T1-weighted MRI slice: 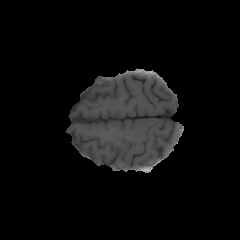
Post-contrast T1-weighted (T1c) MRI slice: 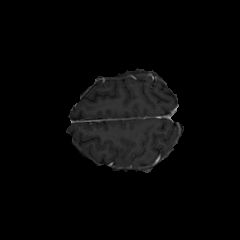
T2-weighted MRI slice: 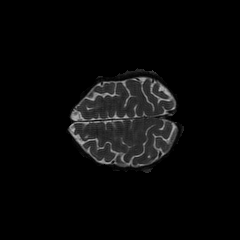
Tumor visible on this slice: no